Question: I'm displaying hex data in a Rich Text Box, that looks like this:
'64 73 67 66 34 33 74 67 35 34 36 79 37 35 79 36'
'33 67 35 36 67 35 36 33 79 68 34 36 37 38 72 74'
and I want it to be displayed with every 3 characters being a different colour. i.e. each bit (2 numbers and a space to be specific) being a different colour.
What I've tried to do is simply set the text colour to blue in designer mode, in order to halve the processing time. Then I'll just change every 2nd 3 characters to red.
However, this is what's happening:

Here is the code:
'''
for (int i = 0; i < richTextBox1.TextLength; i++)
if (i % 4 == 1)
{
richTextBox1.SelectionStart = i;
richTextBox1.SelectionLength = 2;
richTextBox1.SelectionColor = Color.Red;
}
'''
It's apparent my math is wrong, I just can't think of anything that will work. I've tried i % 3 = 0, selectionLength = 3, and many others.
P.S. If this will be slow, can you suggest any other methods of doing it?
here is the full code if you want to see it:
<URL>
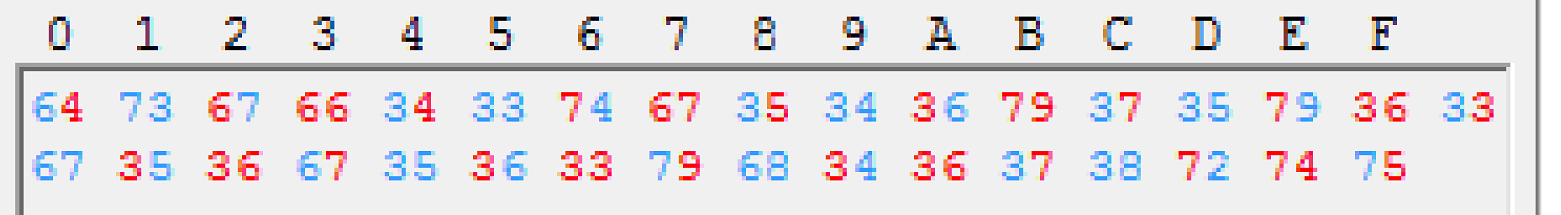
Answer: I'm not sure I got what you are trying to do (I'm not able to see the images), anyway I'd do it this way:
'''
for (int i = 3; i < richTextBox1.TextLength; i += 6)
{
richTextBox1.SelectionStart = i;
richTextBox1.SelectionLength = 2;
richTextBox1.SelectionColor = Color.Red;
}
'''
EDIT according to your comment.
This is you due to the fact that changing the selection is a slow operation. Things can get better operating on strings and taking advantage that you can set the Rtf property of a RichTextBox. You can inspect the Rtf property of your control after the slow loop to get an idea of what you have to build, it is a string composed by a part defining the fonts and colors used, the actual text, and a simple closing part.
In particular to use blue and red you define this "colour table" '{\colortbl ;\red0\green0\blue255;\red255\green0\blue0;}' and then use the codes '\cf1' and '\cf2' for specifying blue and red, respectively.
This code should be much faster:
'''
StringBuilder sb = new StringBuilder();
sb.Append("{\rtf1\ansi\ansicpg1250\deff0\deflang1050{\fonttbl{\f0\fnil\fcharset238 Microsoft Sans Serif;}}
{\colortbl ;\red0\green0\blue255;\red255\green0\blue0;}
\viewkind4\uc1\pard\f0\fs17");
string[] col = new string[] { "\cf1 ", "\cf2 " };
int idxCol = 0;
for (int i = 0; i < myText.Length; i++)
{
if (i % 3 == 0)
{
sb.Append(col[idxCol]);
idxCol = (idxCol + 1) % 2;
}
sb.Append(myText[i]);
}
sb.Append("\par
}
");
richTextBox1.Rtf = sb.ToString();
'''
Please note that I do not know RTF syntax deeply, just the colour part because it's been useful to me in the past. I consider the first and the last part as constant. As you can see the colours are defined as RGB and referenced by the constant string "\cf" followed by the index in the colour table (1 based).
You can find the full specification <URL>.